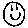
Label: smiley face